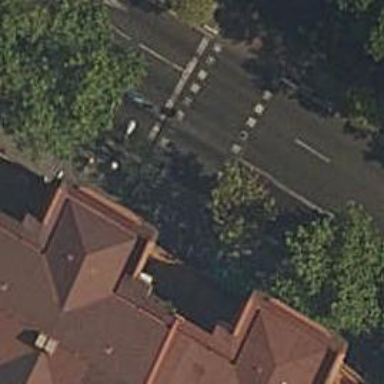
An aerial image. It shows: Zebra crossing with traffic signals.